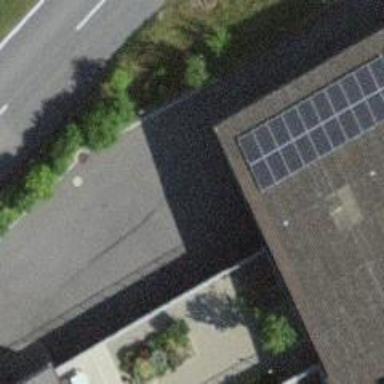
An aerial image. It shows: Solar power generator.